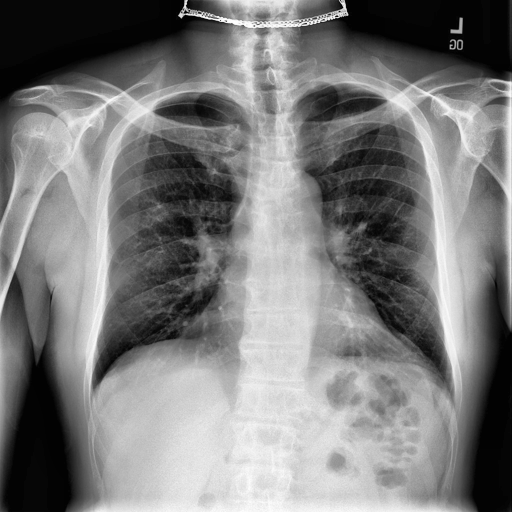
Finding: NORMAL